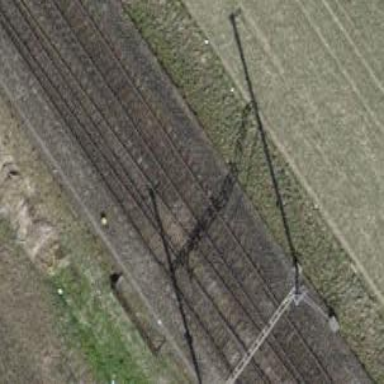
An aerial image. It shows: Single railway track with electrification through contact line.